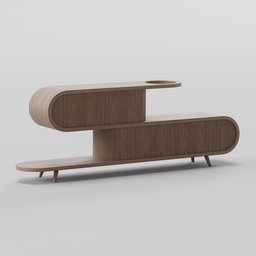
Label: furniture